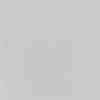
Label: dusty